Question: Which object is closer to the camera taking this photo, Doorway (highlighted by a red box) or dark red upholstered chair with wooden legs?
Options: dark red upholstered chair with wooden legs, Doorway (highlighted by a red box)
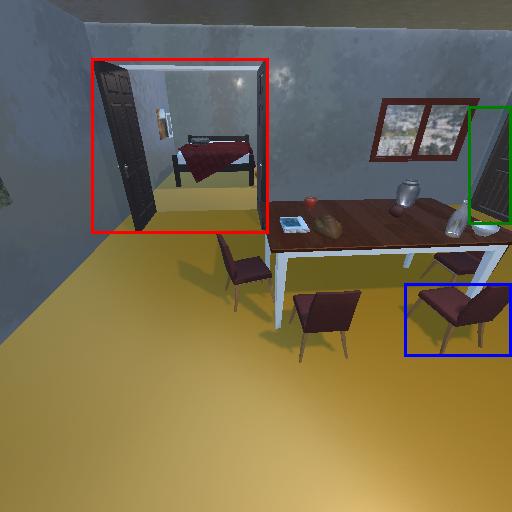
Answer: dark red upholstered chair with wooden legs